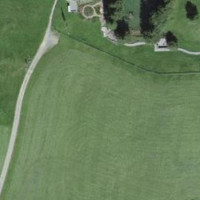
EUNIS habitat code: 24
Species observed at this site:
Caltha palustris